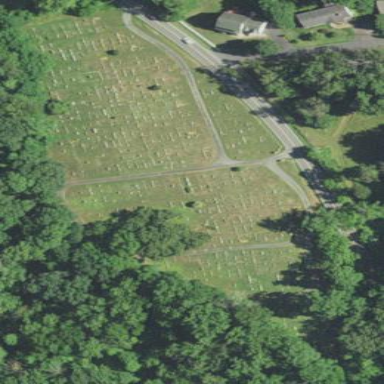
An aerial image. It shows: Cemetery.